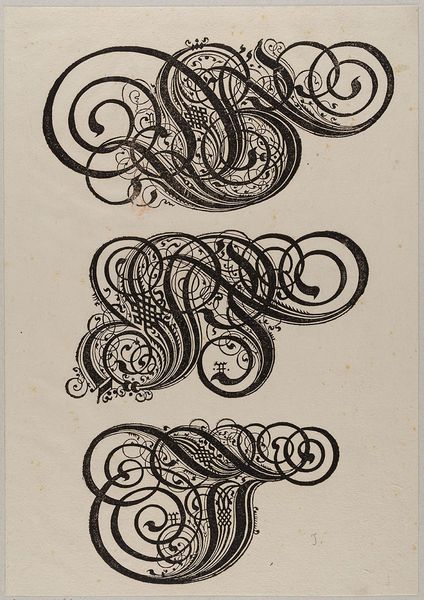
Titel: Alphabet (Zierbuchstaben G, H, J)
Künstler: Paulus Franck
Standort: Hamburg
Institution: Museum für Kunst und Gewerbe Hamburg
Schlagwörter: holzschnitt, schrift, papier, grafik, graphik, ornamente, fotografie, photographie, druckgraphik, druckgrafik, buchstaben, alphabet, reproduktionen, druckerzeugnisse, zierbuchstabe, ornamentstich, vorlageblätter